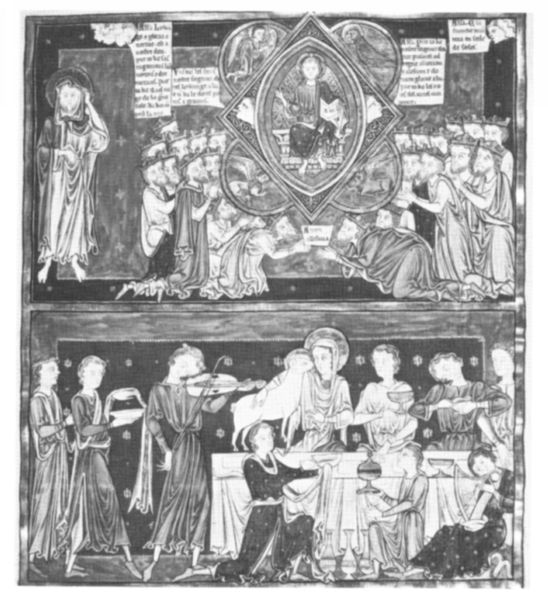
Titel: Apokalypse in französischer Prosa mit Glossen (Trinity Apocalypse)
Institution: Cambridge, Trinity College
Schlagwörter: männer, tisch, zeichnung, feier, bibel, bild, kelch, musik, krone, schrift, essen, tafel, oben, unten, lamm, buch, schwarz weiß, seite, beten, geige, heiligenschein, christus, jesus, kniend, könige, heilige, opfer, abendmahl, geistlich, jünger, betend, heiligenscheine, geschenke, buchmalerei, evangelisten, sche, heiligenschei, 130, 1300, geschenkte, obe